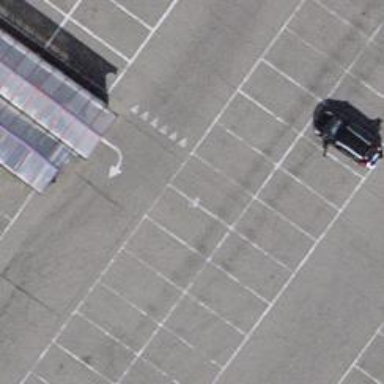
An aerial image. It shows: Parking area.